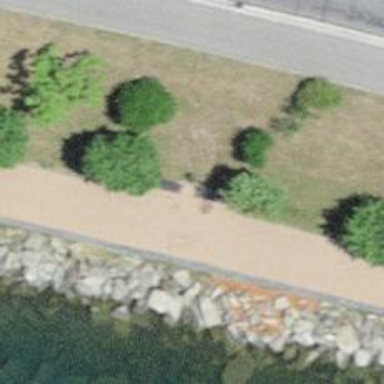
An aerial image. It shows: Bench.